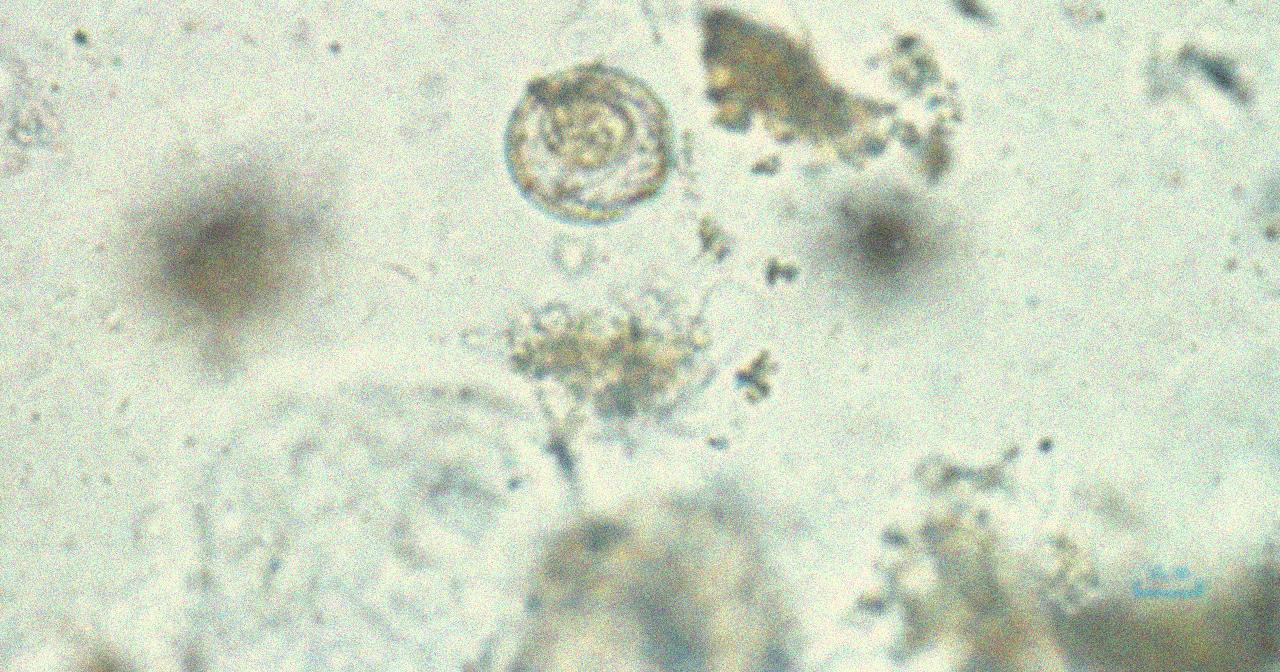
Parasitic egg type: Hymenolepis nana